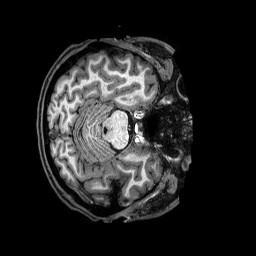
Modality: T1w
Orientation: axial
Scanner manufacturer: philips
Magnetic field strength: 3 T
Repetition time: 2.5 s
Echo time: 0.0057 s